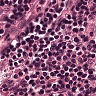
Metastatic tissue present: no